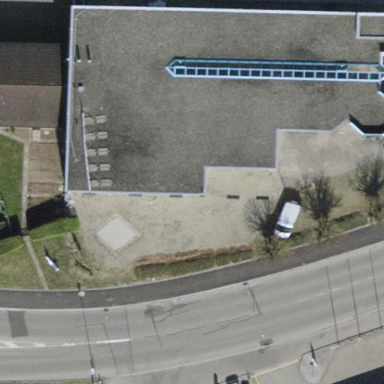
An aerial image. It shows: Retail building with flat roof.